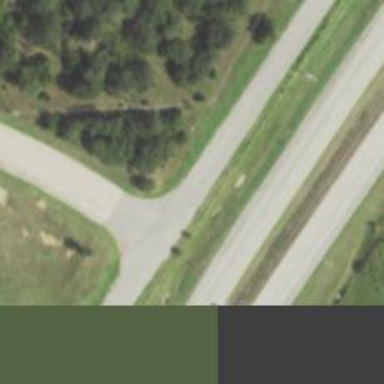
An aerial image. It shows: Stop road.